Question: Basically I have an object rotating. It is a click and drag type of rotation, but when the object is facing the -z -x corner, or bottom left corner, it has a chance of completely flipping 180 degrees the opposite way when clicked again. This is very troublesome and I even know what line this takes place in. Here is the on-click code:
'''
void OnMouseDown()
{
Vector3 pos = Camera.main.WorldToScreenPoint(transform.position);
pos = Input.mousePosition - pos;
baseAngle = Mathf.Atan2(pos.y, pos.x) * Mathf.Rad2Deg;
baseAngle -= Mathf.Atan2(transform.right.y, transform.up.x) * Mathf.Rad2Deg;
startRotation = transform.rotation;
}
'''
baseAngle -= Mathf.Atan2(transform.right.y, transform.up.x) * Mathf.Rad2Deg;
^^^ This line is giving me the biggest headache. I tried playing around with the ".x" and ".z" endings and I just can't figure it out. When I switch ".x" with ".z" the issue is then taking place in the bottom right corner. If I even mess with ".y" I only get further away from what I want.
Picture:

By the way the Z axis is going up vertically and the X axis is going right horizontally. Any help appreciated.
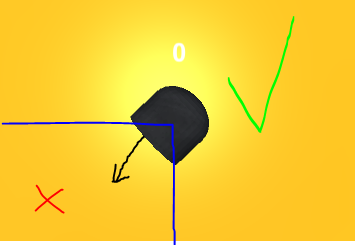
Answer: The problem seemed to be that I missed a combination of the .x, .y, and .z. When I tried replacing "transform.up.x" with "transform.up.y" I stopped having the issue.